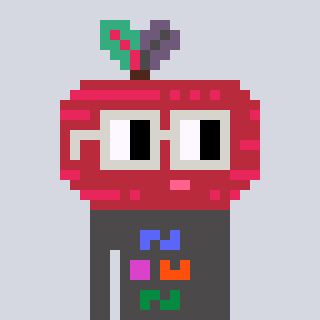
a pixel art character with square light gray glasses, a beet-shaped head and a grayscale-colored body on a cool background